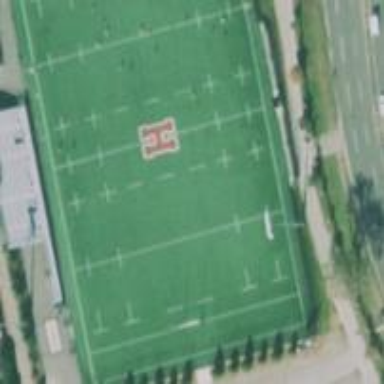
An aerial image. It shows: Rugby league pitch with artificial turf surface.